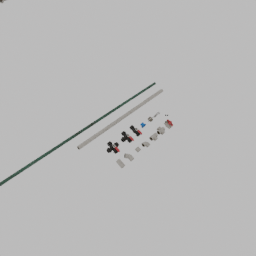
Label: mechanical